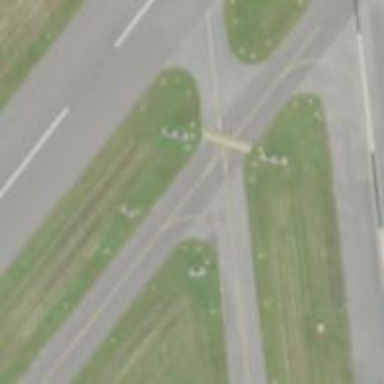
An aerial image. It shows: Image of taxiway at airport.